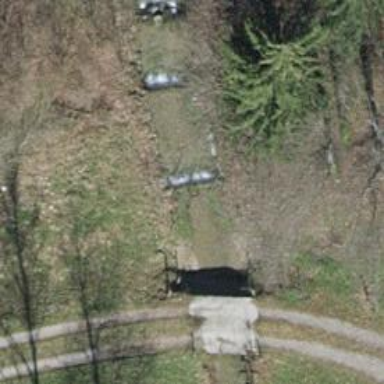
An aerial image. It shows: Culvert tunnel.